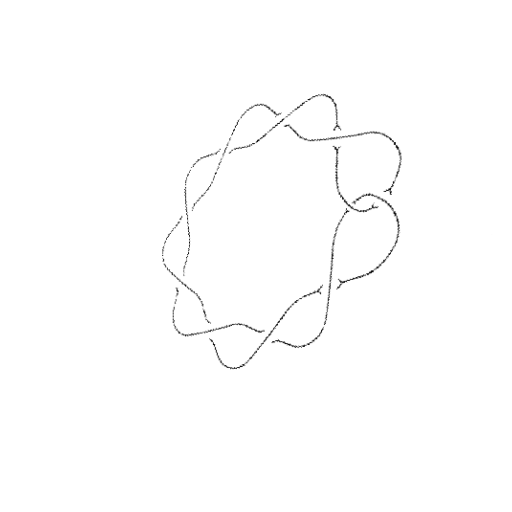
Crossing number: 10